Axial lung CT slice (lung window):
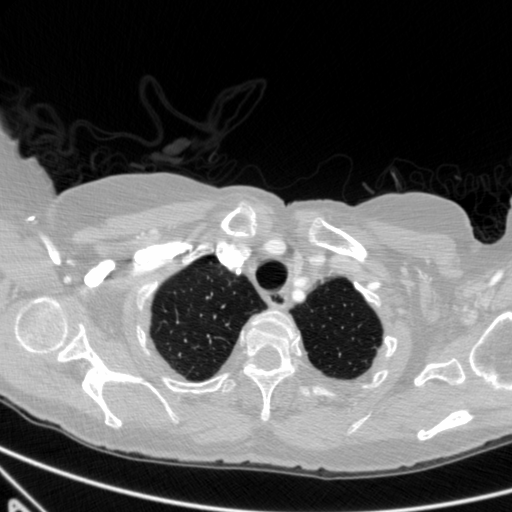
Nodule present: no